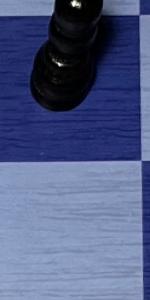
Label: Empty